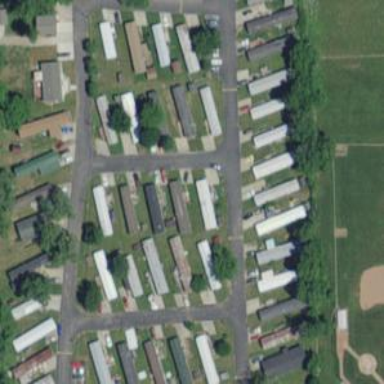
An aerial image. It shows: Residential area designated as trailer park.